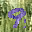
Label: 9